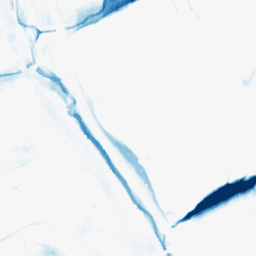
Category: morphological
Decomposition family: morphological_ellipse
Decomposition parameters: operation: closing
width: 30
height: 5
Upsampling method: cubic_catmull_rom
Upsampling parameters: scale: 4
Upsampling scale: 4